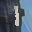
Label: 1